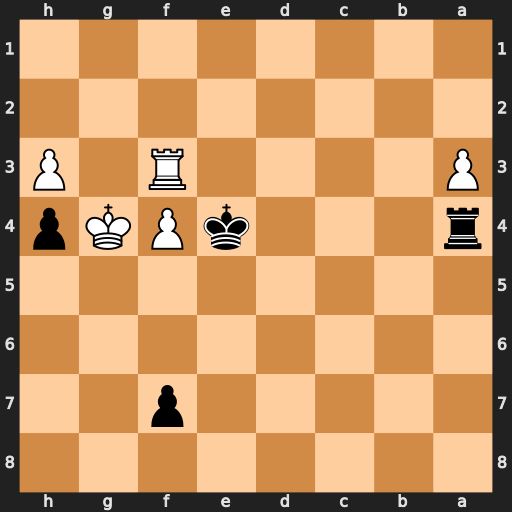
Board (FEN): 8/5p2/8/8/r3kPKp/P4R1P/8/8
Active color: b
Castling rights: -
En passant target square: -
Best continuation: f5+ Kxh4 Kxf3